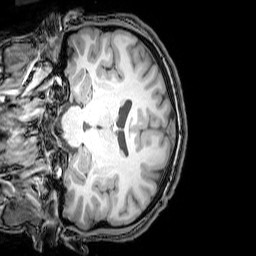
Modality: T1w
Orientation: coronal
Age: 24
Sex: male
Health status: healthy
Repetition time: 0.081 s
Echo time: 0.037 s